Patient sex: M
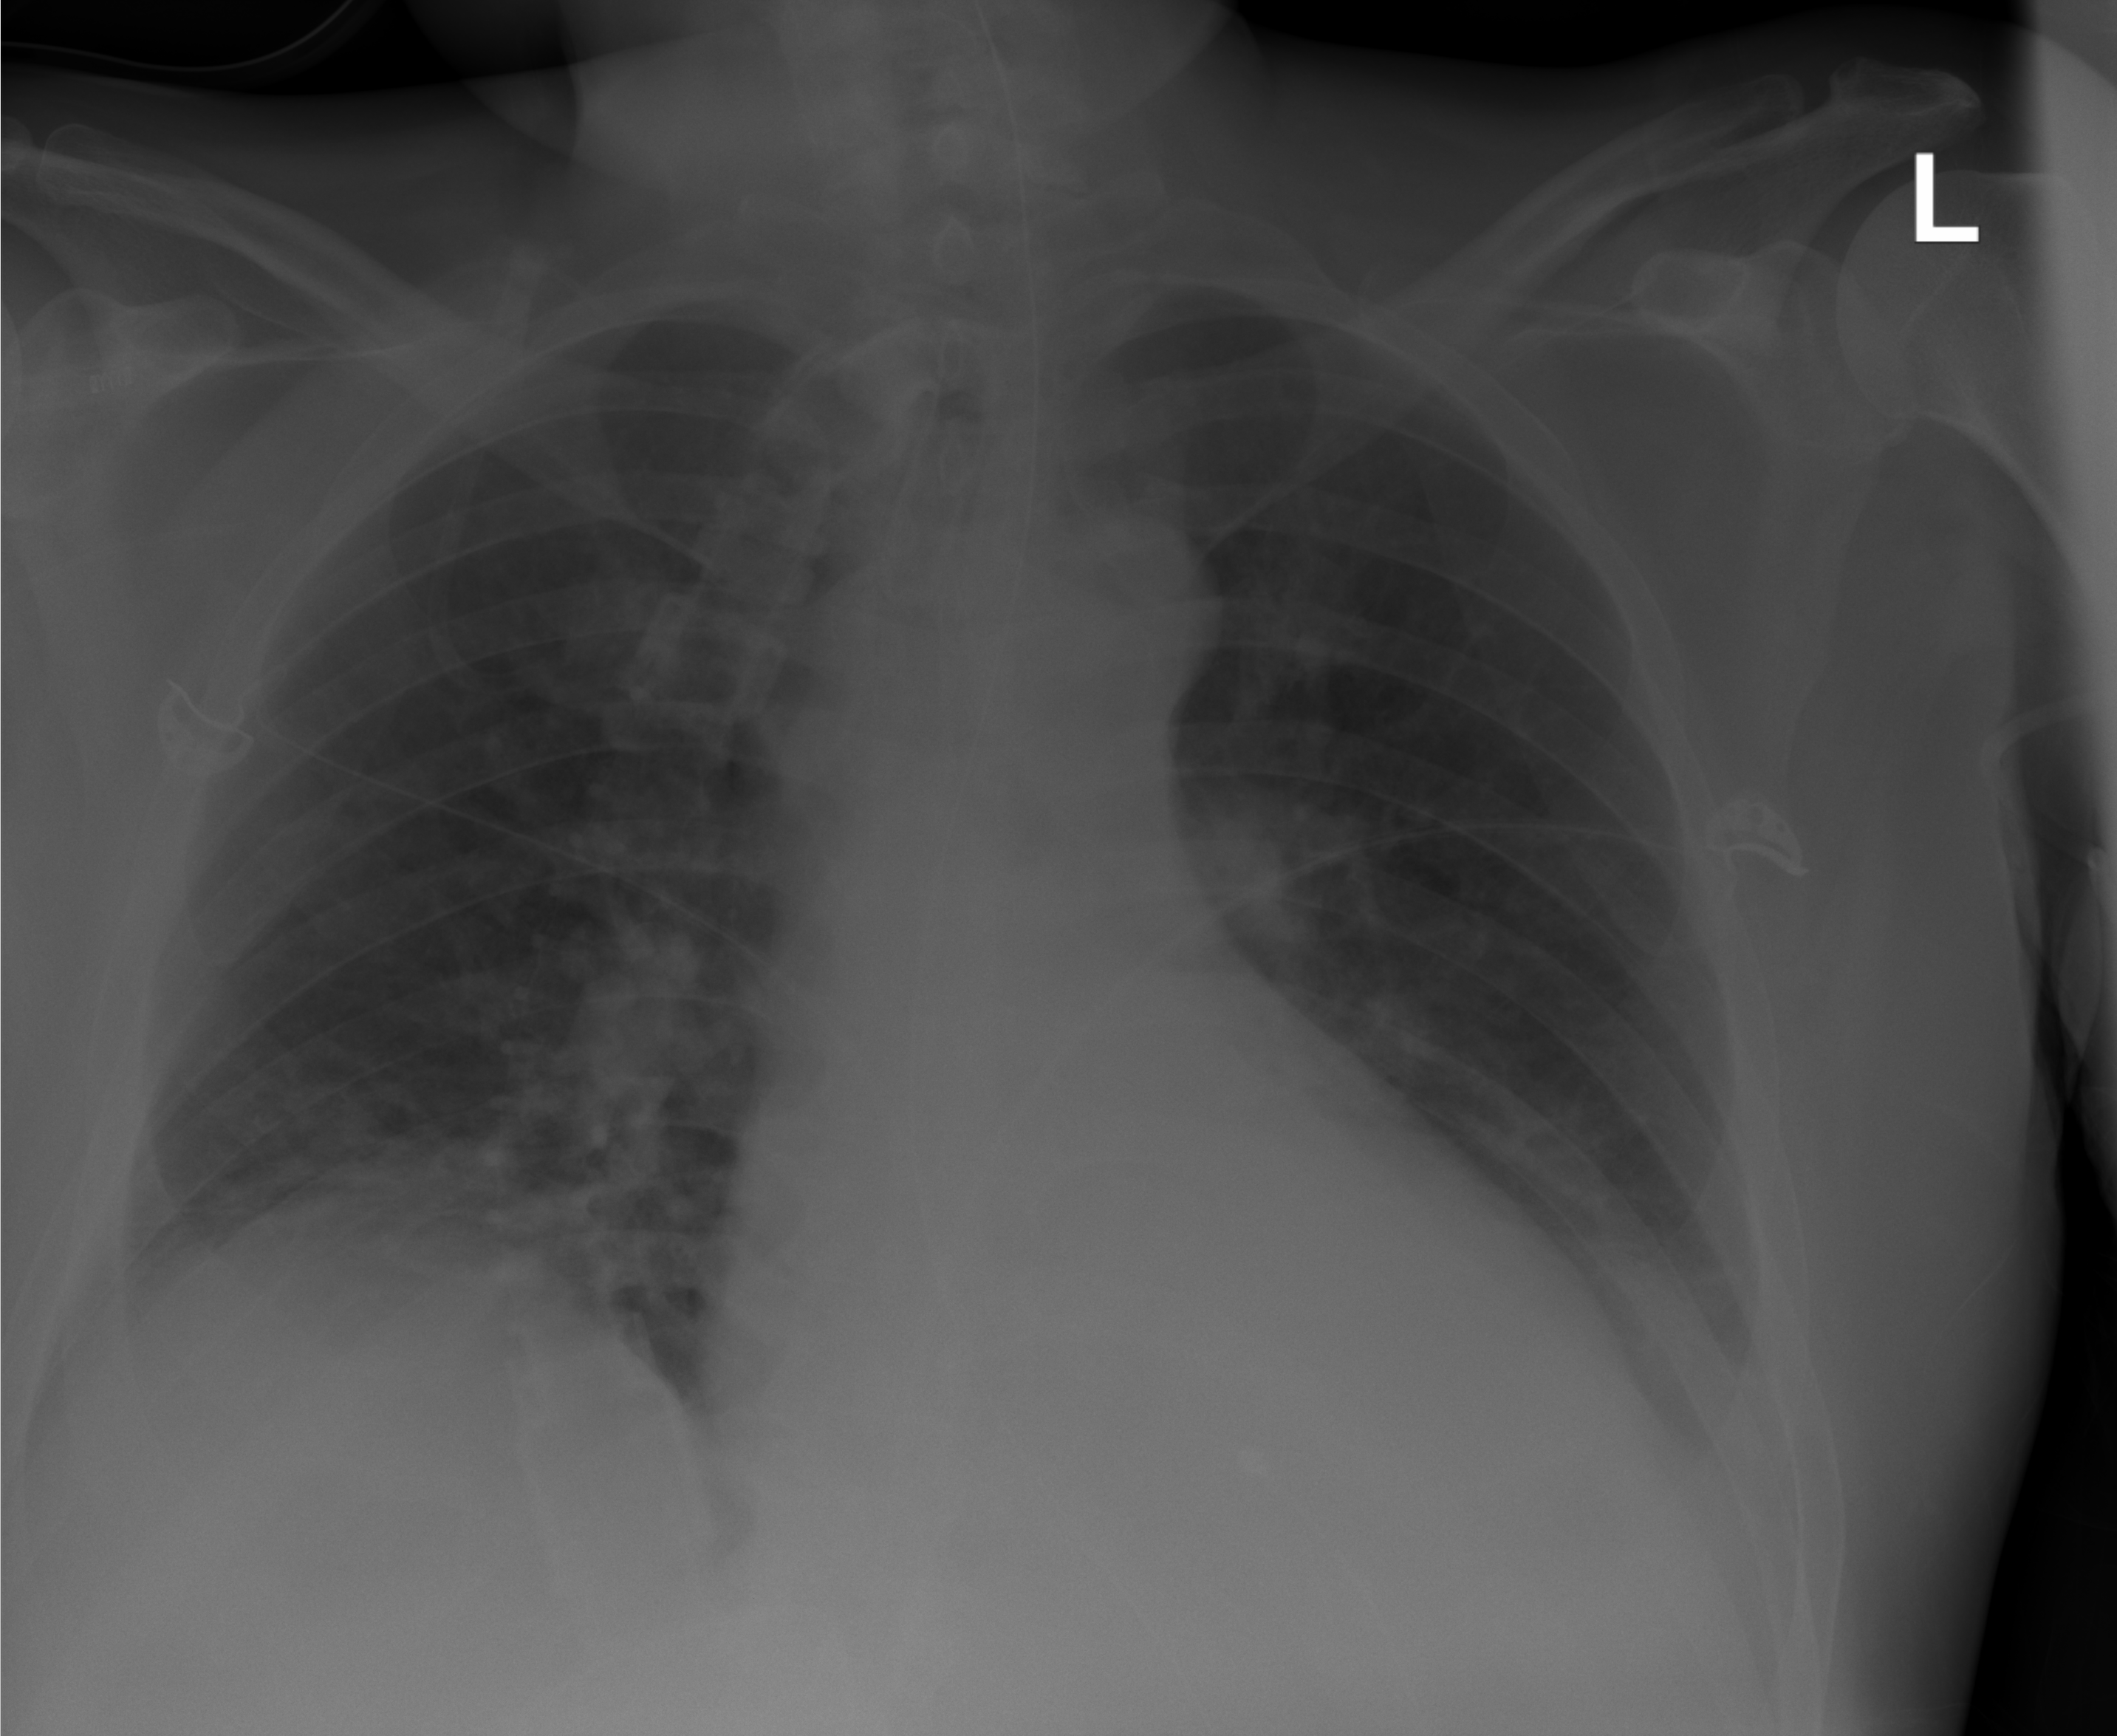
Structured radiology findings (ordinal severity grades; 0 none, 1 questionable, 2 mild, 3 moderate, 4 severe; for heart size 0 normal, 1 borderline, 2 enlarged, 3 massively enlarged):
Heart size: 2
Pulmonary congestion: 0
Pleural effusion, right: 0
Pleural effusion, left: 0
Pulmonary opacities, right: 2
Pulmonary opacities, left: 0
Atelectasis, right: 1
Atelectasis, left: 1